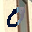
Label: 0